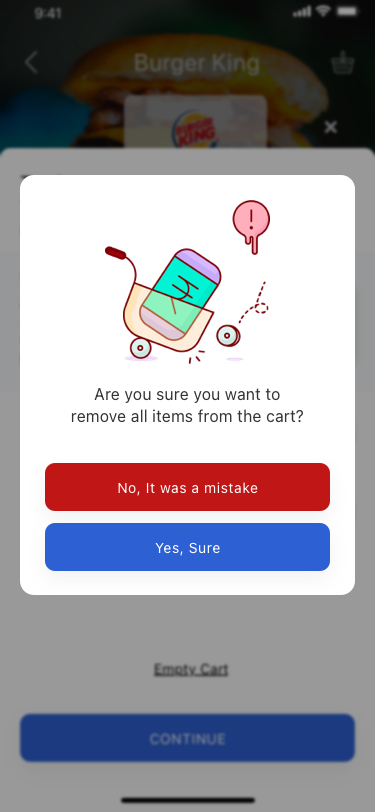
Text in this UI design:
or Scheduled
Delivery: Free
45 min.
Burger King
Search within Burger King
120 Ratings
4.7
Most Selling
Special Offers
New Items
Big King
Garlic Beef Whooper Sandwich
Whooper Patty, Beef Beacon, Lettuce
and Garlic Sauce, Served in 5-inch bun.
25 SAR
30 SAR
Garlic Beef Whooper Sandwich
Whooper Patty, Beef Beacon, Lettuce
and Garlic Sauce, Served in 5-inch bun.
25 SAR
Garlic Beef Whooper Sandwich
Whooper Patty, Beef Beacon, Lettuce
and Garlic Sauce, Served in 5-inch bun.
25 SAR
30 SAR
Garlic Beef Whooper Sandwich
Whooper Patty, Beef Beacon, Lettuce
and Garlic Sauce, Served in 5-inch bun.
25 SAR
Garlic Beef Whooper Sandwich
Whooper Patty, Beef Beacon, Lettuce
and Garlic Sauce, Served in 5-inch bun.
25 SAR
30 SAR
Garlic Beef Whooper Sandwich
Whooper Patty, Beef Beacon, Lettuce
and Garlic Sauce, Served in 5-inch bun.
25 SAR
Garlic Beef Whooper Sandwich
25 SAR
0
0,00 SAR
Go to Checkout
SOURDOUGH KING
2x 150 gm
25 SAR
30 SAR
1
+
-
1
+
-
SOURDOUGH KING
2x 150 gm
25 SAR
Notes: No pickles in the sandwich please
Delivery Address
Al Hareeg,
5952.Al Hareeg 16391, Riyadh Kingdom of Saudi Arabia
Building 23, Apartment 4
Total
75.00 SAR
Discount: 25 SAR  “FREE25”
Empty Cart
Continue
Are you sure you want to
remove all items from the cart?
Yes, Sure
No, It was a mistake